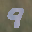
Label: 9